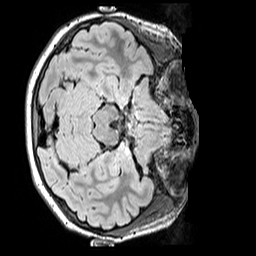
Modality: FLAIR
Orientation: axial
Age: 11
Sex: female
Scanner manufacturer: siemens
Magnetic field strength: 3 T
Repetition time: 5 s
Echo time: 0.388 s